Question: I have been attempting to load the default models I pulled from the suggested ZIP file. Generally, I am loading the annotation into a singleton at the application level so the resources can be shared across all sessions. (in WebAPI OWIN Startup, this is being called from startup.cs).
Trying other methods with relative path references, I was getting this error:
> unable to resolve
"edu/stanford/nlp/models/pos-tagger/english-left3words/english-left3words-distsim.tagger"
as either class path, filename or URL
I am not sure if I am getting closer to or further from a solution.

However, I am getting the error:
> Unhandled Execution ErrorDescription: An unhandled exception occurred during the execution of
the current web request. Please review the stack trace for more
information about the error and where it originated in the code. Exception Details: java.lang.reflect.InvocationTargetException: Source Error:Line 43: // We should change current directory, so
StanfordCoreNLP could find all the model files automatically Line 44:
Directory.SetCurrentDirectory(HostingEnvironment.MapPath(ModelLocation));
Line 45: pipeline = new StanfordCoreNLP(props); Line
46: } Line 47: finallySource File: D:\xxx\xxx\xxx\NLP.cs Line: 45 Stack Trace: [InvocationTargetException] __(Object[] ) +444
FastConstructorAccessorImpl.newInstance(Object[] args) +28
java.lang.reflect.Constructor.newInstance(Object[] initargs, CallerID
) +133 edu.stanford.nlp.util.ClassFactory.createInstance(Object[]
params) +108[ClassCreationException: MetaClass couldn't create public
edu.stanford.nlp.time.TimeExpressionExtractorImpl(java.lang.String,java.util.Properties)
with args [sutime, {}]]
edu.stanford.nlp.util.ClassFactory.createInstance(Object[] params)
+372 edu.stanford.nlp.util.MetaClass.createInstance(Object[] objects) +34
edu.stanford.nlp.util.ReflectionLoading.loadByReflection(String
className, Object[] arguments) +71[ReflectionLoadingException: Error creating
edu.stanford.nlp.time.TimeExpressionExtractorImpl]
edu.stanford.nlp.util.ReflectionLoading.loadByReflection(String
className, Object[] arguments) +232
edu.stanford.nlp.time.TimeExpressionExtractorFactory.create(String
className, String name, Properties props) +80
edu.stanford.nlp.time.TimeExpressionExtractorFactory.createExtractor(String
name, Properties props) +34
edu.stanford.nlp.ie.regexp.NumberSequenceClassifier..ctor(Properties
props, Boolean useSUTime, Properties sutimeProps) +57
edu.stanford.nlp.ie.NERClassifierCombiner..ctor(Boolean
applyNumericClassifiers, Boolean useSUTime, Properties nscProps,
String[] loadPaths) +129
edu.stanford.nlp.pipeline.AnnotatorImplementations.ner(Properties
properties) +454 edu.stanford.nlp.pipeline.6.create() +46
edu.stanford.nlp.pipeline.AnnotatorPool.get(String name) +163
edu.stanford.nlp.pipeline.StanfordCoreNLP.construct(Properties ,
Boolean , AnnotatorImplementations ) +555
edu.stanford.nlp.pipeline.StanfordCoreNLP..ctor(Properties props,
Boolean enforceRequirements) +55
edu.stanford.nlp.pipeline.StanfordCoreNLP..ctor(Properties props) +76
XXX.XXX.NLP.Start(String modelLocation) in
D:\xxx\xxx\xxx\NLP.cs:45
XXX.XXX.Startup.Configuration(IAppBuilder app) in
D:\xxx\xxx\xxx\Startup.cs:16[TargetInvocationException: Exception has been thrown by the target of
aninvocation.] System.RuntimeMethodHandle.InvokeMethod(Object
target, Object[] arguments, Signature sig, Boolean constructor) +0
System.Reflection.RuntimeMethodInfo.UnsafeInvokeInternal(Object obj,
Object[] parameters, Object[] arguments) +128
System.Reflection.RuntimeMethodInfo.Invoke(Object obj, BindingFlags
invokeAttr, Binder binder, Object[] parameters, CultureInfo culture)
+146 Owin.Loader.<>c__DisplayClass12.b__b(IAppBuilder builder) +93
Owin.Loader.<>c__DisplayClass1.b__0(IAppBuilder
builder) +209
Microsoft.Owin.Host.SystemWeb.OwinAppContext.Initialize(Action 1
startup) +843
Microsoft.Owin.Host.SystemWeb.OwinBuilder.Build(Action 1 startup) +51
Microsoft.Owin.Host.SystemWeb.OwinHttpModule.InitializeBlueprint()
+101 System.Threading.LazyInitializer.EnsureInitializedCore(T& target, Boolean& initialized, Object& syncLock, Func 1 valueFactory)
+141 Microsoft.Owin.Host.SystemWeb.OwinHttpModule.Init(HttpApplication
context) +172
System.Web.HttpApplication.RegisterEventSubscriptionsWithIIS(IntPtr
appContext, HttpContext context, MethodInfo[] handlers) +618
System.Web.HttpApplication.InitSpecial(HttpApplicationState state,
MethodInfo[] handlers, IntPtr appContext, HttpContext context) +172
System.Web.HttpApplicationFactory.GetSpecialApplicationInstance(IntPtr
appContext, HttpContext context) +419
System.Web.Hosting.PipelineRuntime.InitializeApplication(IntPtr
appContext) +343[HttpException (0x80004005): Exception has been thrown by the target
of an invocation.]
System.Web.HttpRuntime.FirstRequestInit(HttpContext context) +579
System.Web.HttpRuntime.EnsureFirstRequestInit(HttpContext context)
+120 System.Web.HttpRuntime.ProcessRequestNotificationPrivate(IIS7WorkerRequest
wr, HttpContext context) +712
Here is the code I have (NLP.Start() is called in startup.cs):
'''
public static class NLP
{
private static string _modelLocation = @"~\NLPModels";
public static string ModelLocation
{
set
{
NLP.Start(value);
}
get
{
return _modelLocation;
}
}
private static StanfordCoreNLP pipeline;
public static void Start(string modelLocation = null)
{
var curDir = Environment.CurrentDirectory;
if (!string.IsNullOrEmpty(modelLocation))
{
_modelLocation = modelLocation;
}
try
{
// Annotation pipeline configuration
var props = new Properties();
props.setProperty("annotators", "tokenize, ssplit, pos, lemma, ner, parse, dcoref");
props.setProperty("sutime.binders", "0");
// We should change current directory, so StanfordCoreNLP could find all the model files automatically
Directory.SetCurrentDirectory(HostingEnvironment.MapPath(ModelLocation));
pipeline = new StanfordCoreNLP(props);
}
finally
{
Directory.SetCurrentDirectory(curDir);
}
}
public static JObject ProcessText(string text)
{
var annotation = new Annotation(text);
using (java.io.StringWriter writer = new java.io.StringWriter())
{
pipeline.jsonPrint(annotation, writer);
return JObject.Parse(writer.toString());
}
}
}
'''
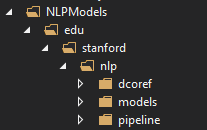
Answer: After poking around a bit, I found the solution of the same problem.
<URL>
If you aren't willing to read through the thread, here was the basic answer. Amend this line of code
'''
props.setProperty("sutime.binders", "0");
'''
to
'''
props.setProperty("ner.useSUTime", "0");
'''